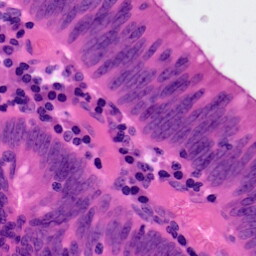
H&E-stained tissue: Colon